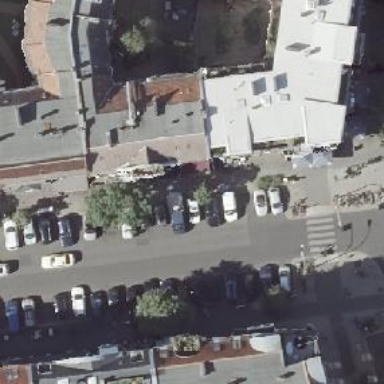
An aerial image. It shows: Bar.